Question: I have this piece of code:
'''
listTable.addMouseListener(new MouseAdapter() {
public void mouseClicked(MouseEvent e) {
if (e.getClickCount() == 1) {
JTable target = (JTable)e.getSource();
int row = target.getSelectedRow();
int column = target.getSelectedColumn();
String title = listTable.getValueAt(row, column).toString();
String duration = listTable.getValueAt(row, column+1).toString();
String genre = listTable.getValueAt(row, column+2).toString();
String actor = listTable.getValueAt(row, column+3).toString();
String director = listTable.getValueAt(row, column+4).toString();
//String rentable = listTable.getValueAt(row, column+5).toString();
//String synopsis = listTable.getValueAt(row, column+6).toString();
txtTitle.setText(title);
txtDuration.setText(duration);
txtGenre.setText(genre);
}
});
'''
Which enables me:
-
However, when I don't click the first column by default, the selection gets garbled up. For example, if I don't click on the "Title" column first and click on the "Duration" column, it puts the duration in txtTitle and the others are also mixed up.
How do I add a piece of code that when a row is selected, it default-selects the first column ?
This is a screenshot of what happens:

Thanks,
Brian
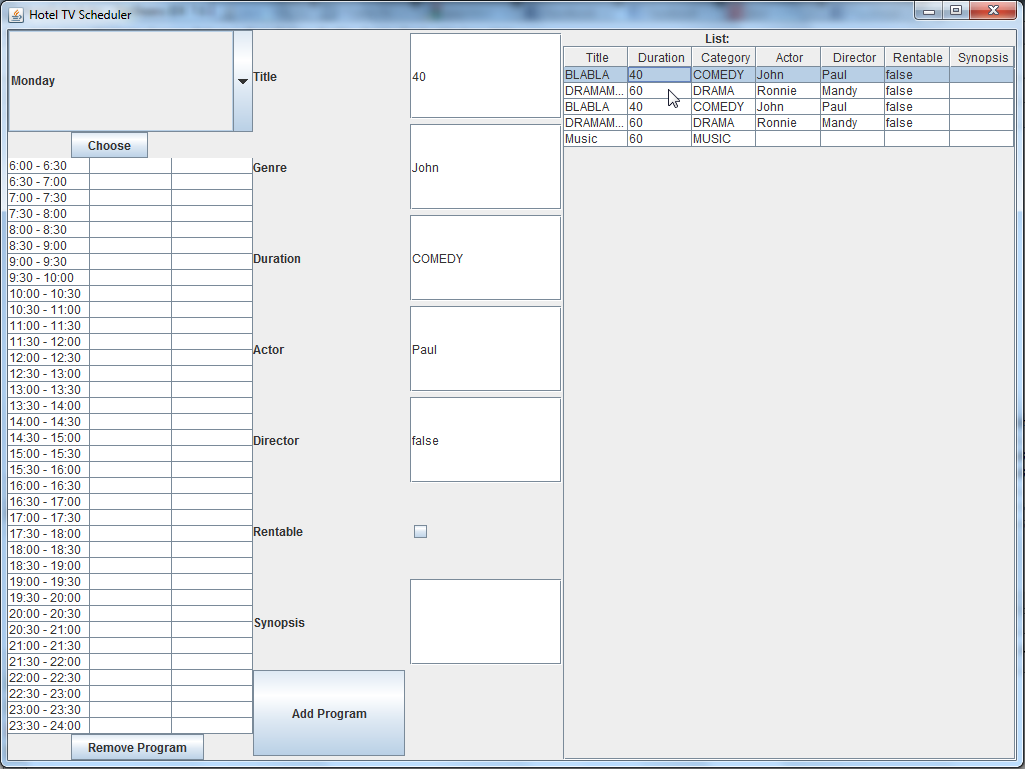
Answer: Rather than forcing selection of column why not always extract values based on known columns?
For example you can replace:
'''
String title = listTable.getValueAt(row, column).toString();
'''
with:
'''
String title = listTable.getValueAt(row, 0).toString();
'''
If you provide ability to reorder columns then you can instead try 'table.getModel().getValueAt(convertRowIndextoModel(row), 0);'